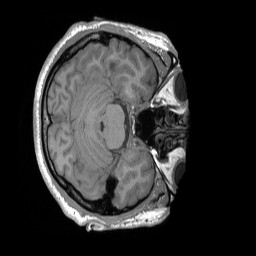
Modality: T1w
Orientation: axial
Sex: male
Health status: ill
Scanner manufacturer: siemens
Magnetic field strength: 3 T
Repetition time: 1.66 s
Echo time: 0.00254 s